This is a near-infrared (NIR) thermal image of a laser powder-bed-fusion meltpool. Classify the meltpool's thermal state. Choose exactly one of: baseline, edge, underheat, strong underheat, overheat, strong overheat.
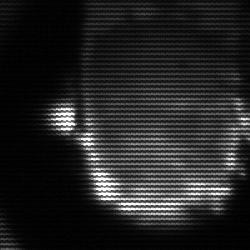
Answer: baseline